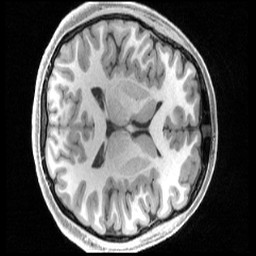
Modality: T1w
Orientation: axial
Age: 22
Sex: female
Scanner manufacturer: siemens
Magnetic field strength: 3 T
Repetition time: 2.4 s
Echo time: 0.00231 s